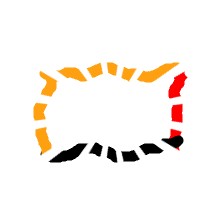
Shape: rectangle